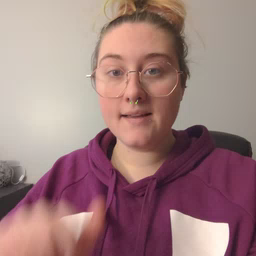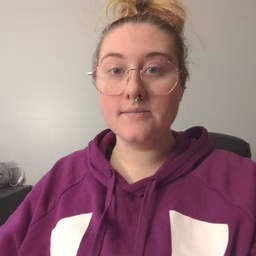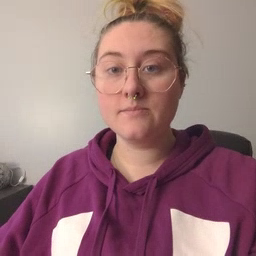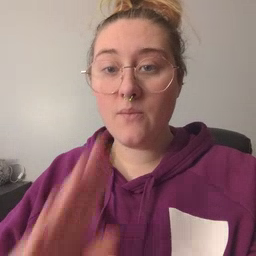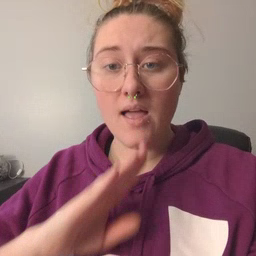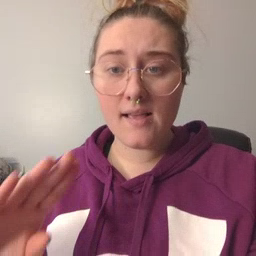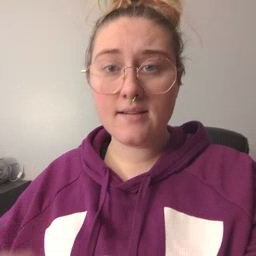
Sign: quiet